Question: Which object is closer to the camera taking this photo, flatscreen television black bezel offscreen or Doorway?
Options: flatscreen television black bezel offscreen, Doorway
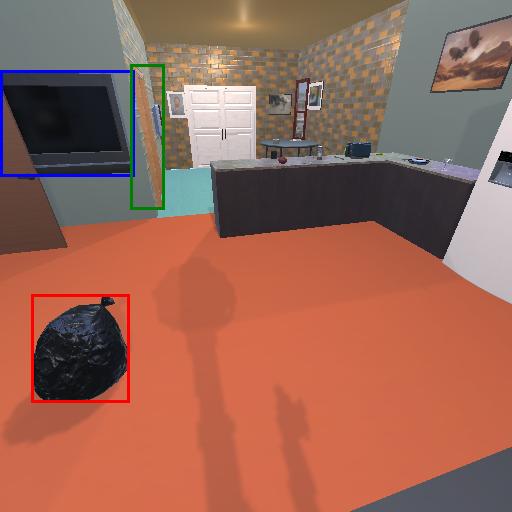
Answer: flatscreen television black bezel offscreen